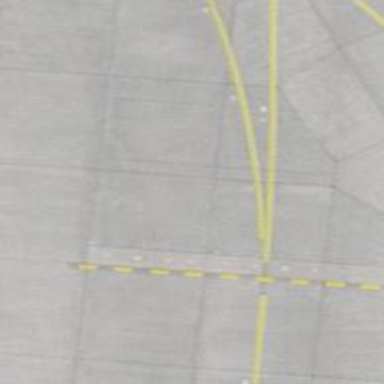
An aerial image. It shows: View of taxiway at the airport.